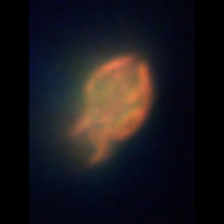
Taxon: Ciliates
Group: Other